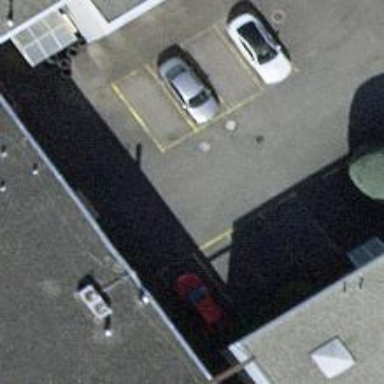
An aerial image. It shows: Parking aisle designated as service road.